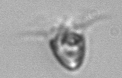
Label: Ciliophora